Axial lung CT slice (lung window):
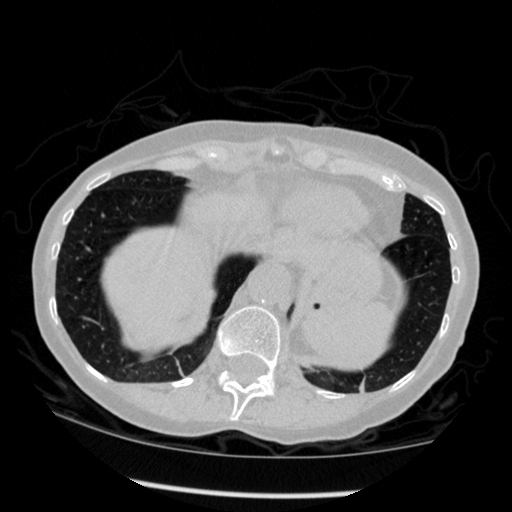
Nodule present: no